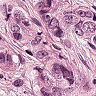
Metastatic tissue present: yes